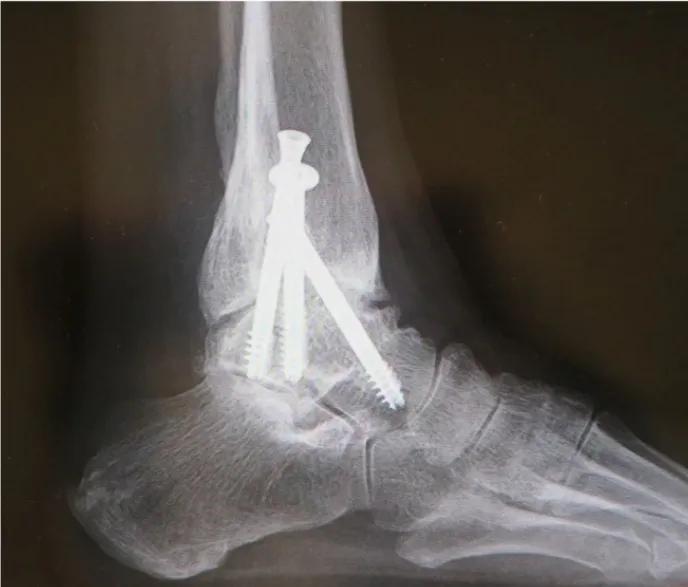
Radiographs 2 years after surgery. Lateral view.
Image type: radiology (x_ray)